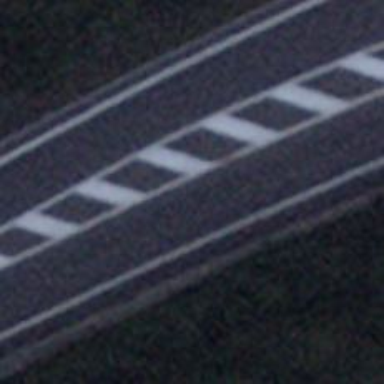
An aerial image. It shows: Asphalt trunk motorway.